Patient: sex M, age 44
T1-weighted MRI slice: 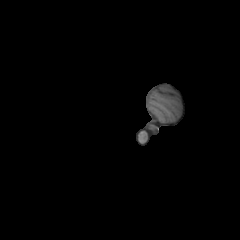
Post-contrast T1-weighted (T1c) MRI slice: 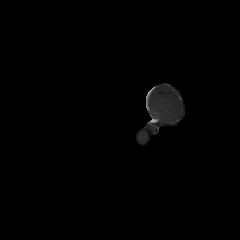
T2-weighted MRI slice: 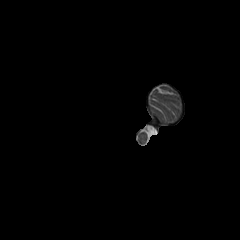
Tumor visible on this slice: no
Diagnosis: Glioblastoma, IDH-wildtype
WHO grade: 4